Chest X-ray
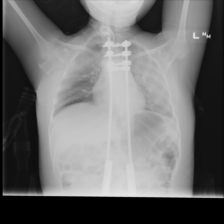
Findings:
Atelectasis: negative
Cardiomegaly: negative
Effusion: negative
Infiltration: negative
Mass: negative
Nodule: negative
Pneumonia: negative
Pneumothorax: negative
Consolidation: negative
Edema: negative
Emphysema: negative
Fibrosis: negative
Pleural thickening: negative
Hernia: negative